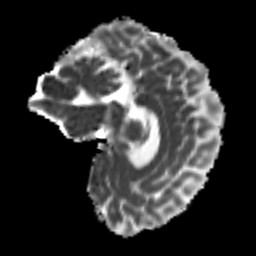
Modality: MD
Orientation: sagittal
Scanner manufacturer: siemens
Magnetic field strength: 3 T
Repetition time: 9.6 s
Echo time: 0.077 s